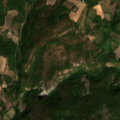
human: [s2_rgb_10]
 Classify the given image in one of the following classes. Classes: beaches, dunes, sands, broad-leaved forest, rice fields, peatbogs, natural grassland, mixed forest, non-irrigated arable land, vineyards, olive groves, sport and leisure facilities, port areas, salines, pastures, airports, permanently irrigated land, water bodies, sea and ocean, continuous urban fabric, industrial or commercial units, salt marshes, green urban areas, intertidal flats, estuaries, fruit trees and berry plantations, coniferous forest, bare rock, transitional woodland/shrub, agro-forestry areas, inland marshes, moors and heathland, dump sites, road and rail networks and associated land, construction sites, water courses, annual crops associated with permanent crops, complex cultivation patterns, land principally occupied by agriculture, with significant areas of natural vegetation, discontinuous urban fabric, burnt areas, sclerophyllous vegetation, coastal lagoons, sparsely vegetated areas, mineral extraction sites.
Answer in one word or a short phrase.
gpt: complex cultivation patterns, land principally occupied by agriculture, with significant areas of natural vegetation, broad-leaved forest, transitional woodland/shrub